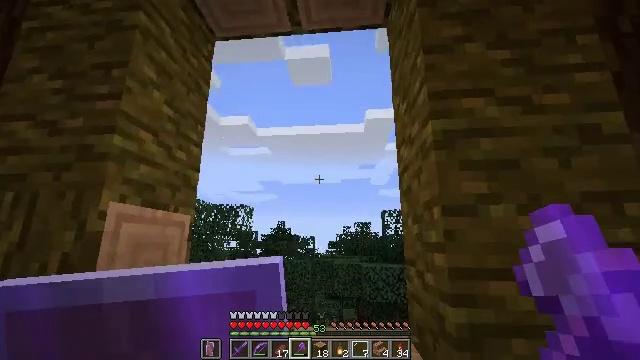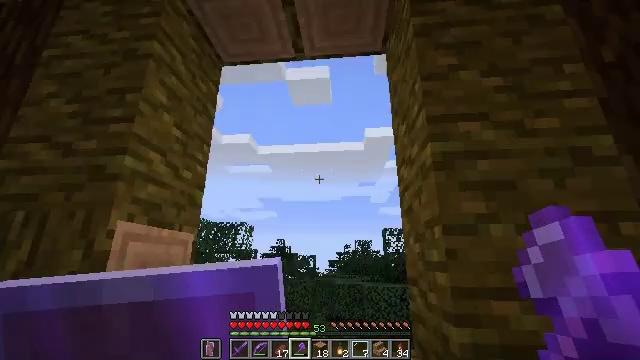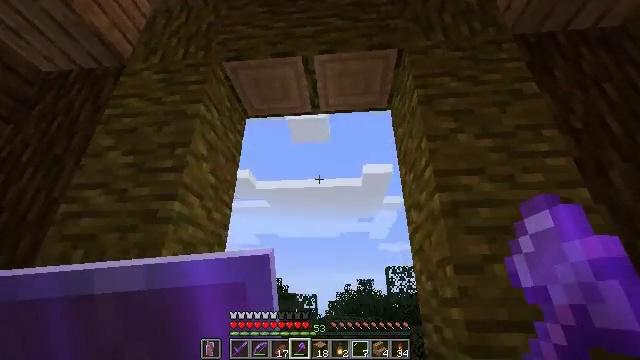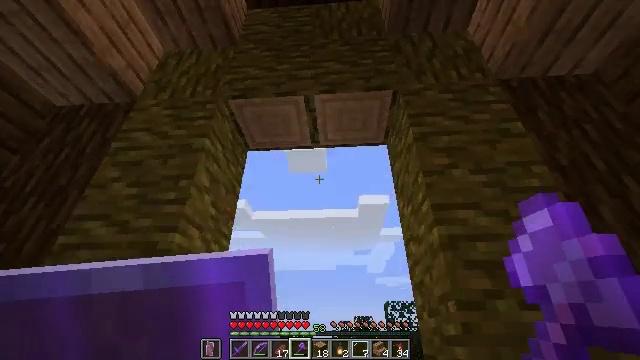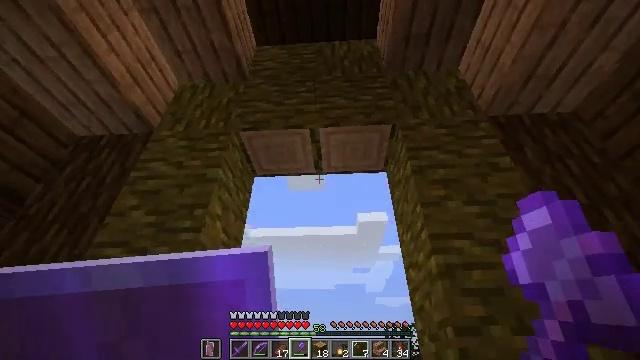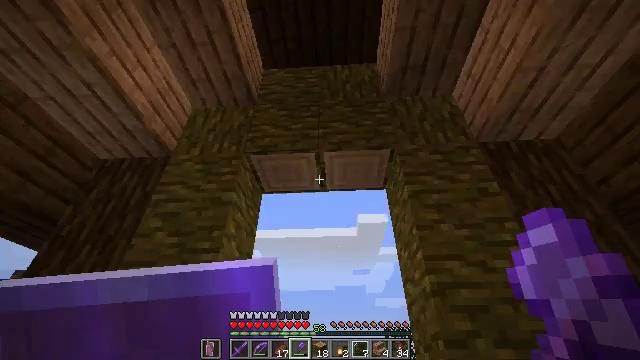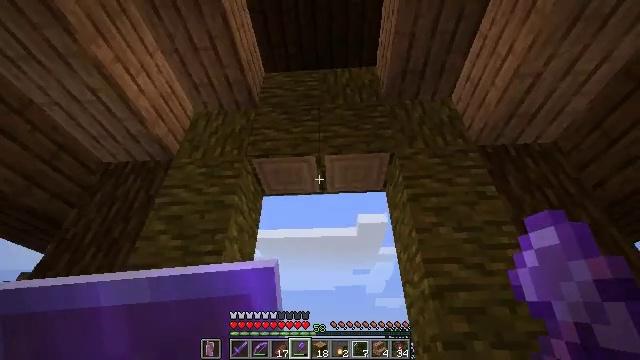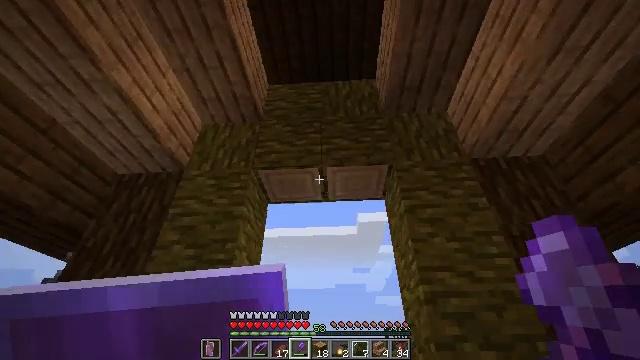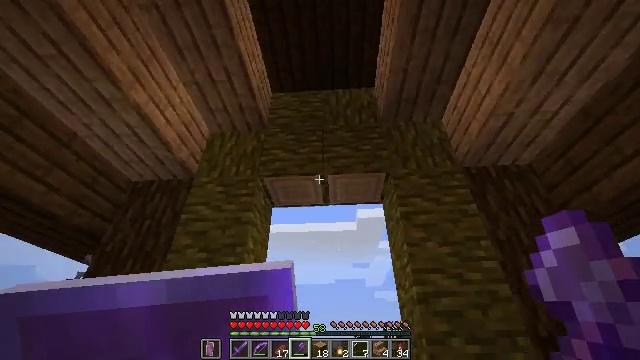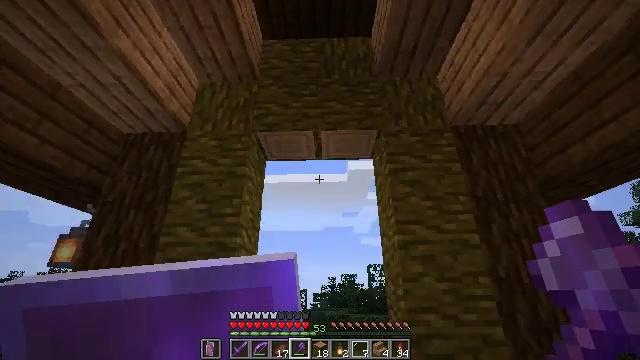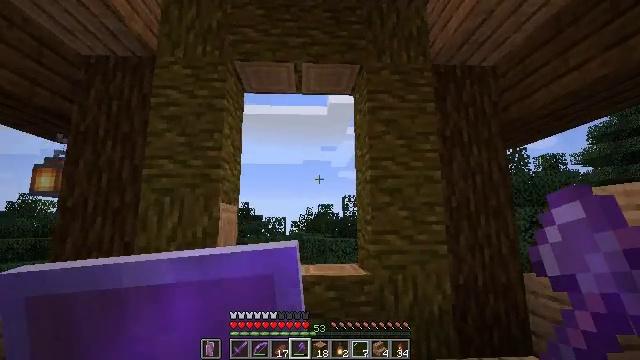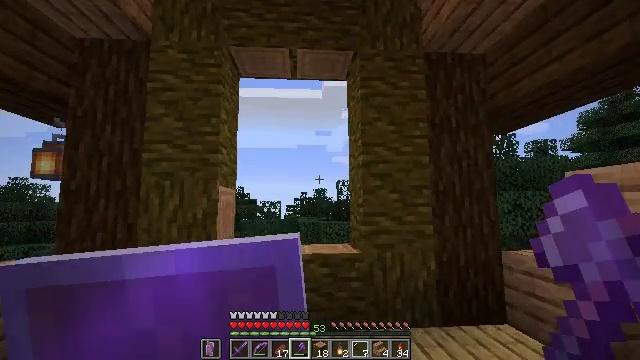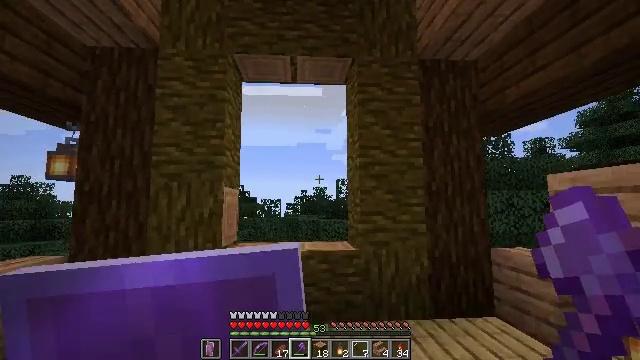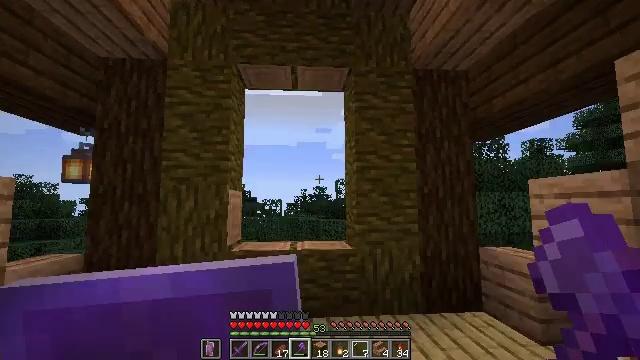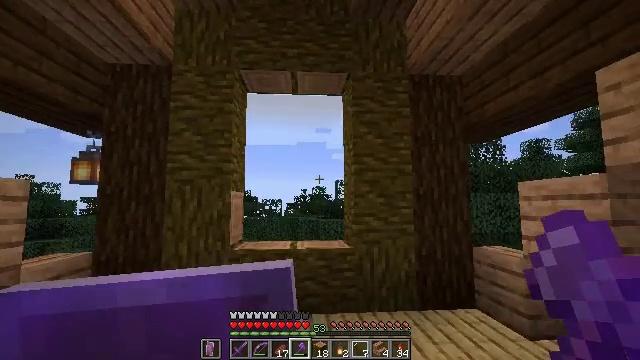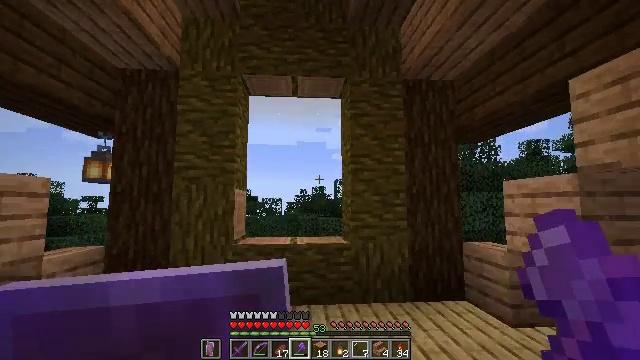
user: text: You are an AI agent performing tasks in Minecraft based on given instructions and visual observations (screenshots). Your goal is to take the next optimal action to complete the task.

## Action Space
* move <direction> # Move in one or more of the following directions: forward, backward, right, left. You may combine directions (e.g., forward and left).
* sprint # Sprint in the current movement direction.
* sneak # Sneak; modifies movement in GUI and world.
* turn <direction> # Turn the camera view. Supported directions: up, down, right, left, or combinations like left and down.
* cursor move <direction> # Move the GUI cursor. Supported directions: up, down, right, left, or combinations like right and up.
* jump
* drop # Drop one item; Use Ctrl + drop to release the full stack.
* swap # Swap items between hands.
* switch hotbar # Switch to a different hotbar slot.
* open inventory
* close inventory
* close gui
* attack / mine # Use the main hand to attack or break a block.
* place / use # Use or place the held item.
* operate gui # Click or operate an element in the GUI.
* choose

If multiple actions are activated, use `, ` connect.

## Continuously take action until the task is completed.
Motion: motion action
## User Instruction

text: Mine the jungle log in the rainforest biome.
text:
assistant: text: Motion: move back and move left, turn up
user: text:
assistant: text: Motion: move back and move left, turn up
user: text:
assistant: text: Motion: move back, turn up
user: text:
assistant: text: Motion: move back, turn up
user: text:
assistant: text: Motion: move back
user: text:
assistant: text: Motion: move back
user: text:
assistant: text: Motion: move back
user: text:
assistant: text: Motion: move back, turn down
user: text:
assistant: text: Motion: move back, turn right and down
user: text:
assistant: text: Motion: move back, turn right and down
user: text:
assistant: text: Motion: move back, turn right and down
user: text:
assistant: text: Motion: move back
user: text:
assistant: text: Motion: move back
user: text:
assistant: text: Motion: move back
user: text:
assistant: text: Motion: move back
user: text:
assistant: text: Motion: move back, turn down
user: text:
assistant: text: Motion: move back, turn down
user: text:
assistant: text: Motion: move back
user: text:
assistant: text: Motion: move back
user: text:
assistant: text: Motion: move back
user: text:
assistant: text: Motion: move back
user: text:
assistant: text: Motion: no_op
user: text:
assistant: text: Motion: no_op
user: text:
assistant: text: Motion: no_op
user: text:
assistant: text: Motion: no_op
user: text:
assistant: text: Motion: no_op
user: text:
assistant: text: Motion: no_op
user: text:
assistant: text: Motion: no_op
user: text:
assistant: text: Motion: no_op
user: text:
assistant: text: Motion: no_op